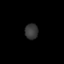
Tissue: prostate
Cell type: T cells
Senescence score: 0.3621
Nuclear area (px): 202
Mean DAPI intensity: 54.762